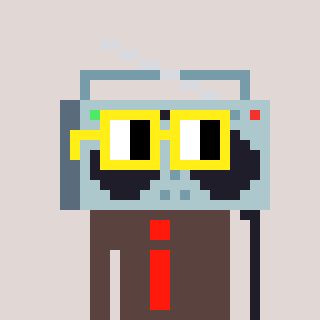
a pixel art character with square yellow glasses, a boombox-shaped head and a darkbrown-colored body on a warm background